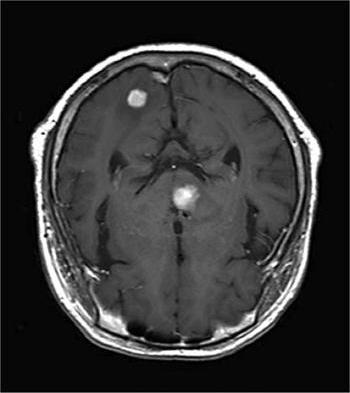
Label: notumor